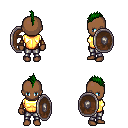
a pixel art fantasy rpg character, female body template, human, dark skin, gold chest armor, metal pants, green mohawk hairstyle, cloth bracers, shield, four views (front, back, left, right), 2x2 character sprite sheet, small pixel art, hard edges, no anti-aliasing